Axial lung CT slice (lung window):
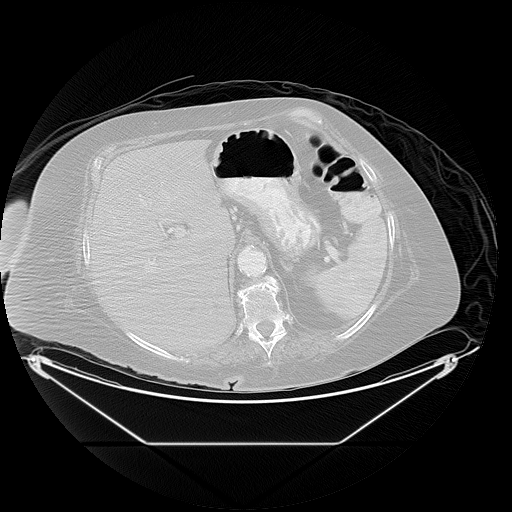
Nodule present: no